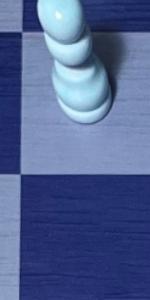
Label: Empty